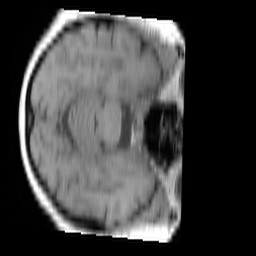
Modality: T1w
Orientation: axial
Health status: ill
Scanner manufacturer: siemens
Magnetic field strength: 3 T
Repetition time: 0.44 s
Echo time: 0.00266 s